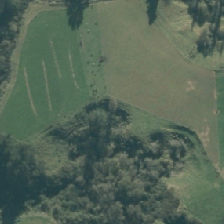
Land cover: indigenous_forest